Question: I'm trying to create this 4th order transfer function '0.5/(s^4 + 4)' in Simulink:

For some reason, I can't get a single 's^4' in the denominator of my transfer function. I'm writing it this way <URL>
I would appreciate some help because I couldn't find any information related to my problem.
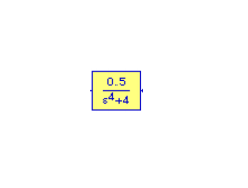
Answer: You want the function
'''
0.5/(s^4 + 4)
'''
Which is equal to
'''
(0.5*s^0)/(1*s^4 + 0*s^3 + 0*s^2 + 0*s^1 + 4*s^0)
'''
In Simulink, you parameterize the TransferFcn block by stating the numerator and denominator coefficients, in your case they can be seen to be
'''
Numerator: 0.5
Denominator: 1, 0, 0, 0, 4
'''
So we set up the block accordingly
<URL>